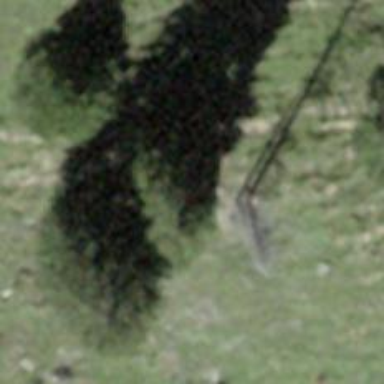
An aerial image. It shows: Evergreen tree with needle-leaved leaves.